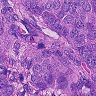
Metastatic tissue present: yes